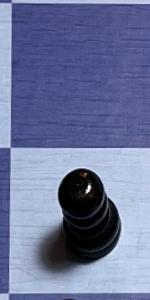
Label: Pawn_Black